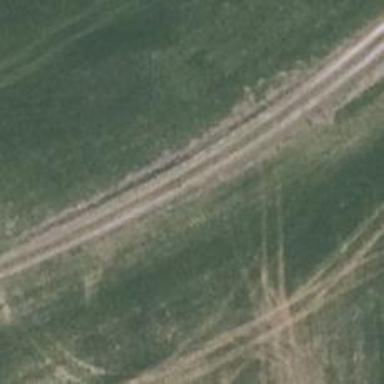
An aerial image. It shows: Track with very rough surface.